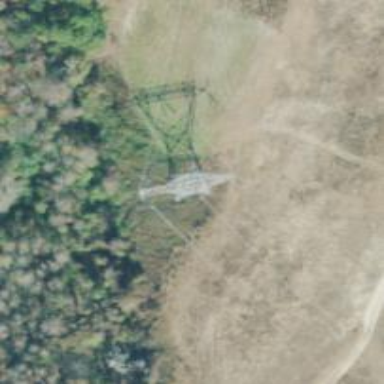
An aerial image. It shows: Lattice structure tower.